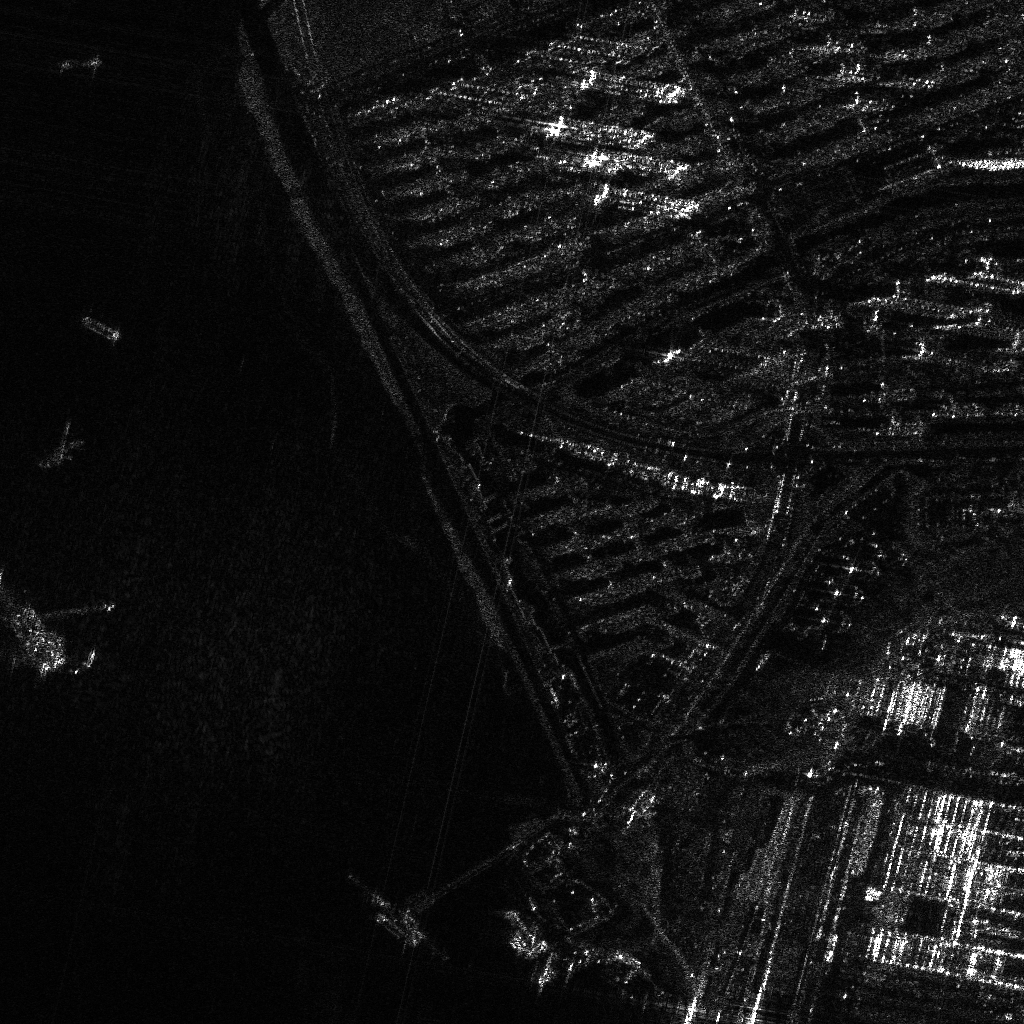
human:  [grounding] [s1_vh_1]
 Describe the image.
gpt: In the satellite image, there is  <ref>1 small fishing </ref> <box>[[6, 4, 8, 8, 85]]</box> located at top left,  <ref>2 medium fishing </ref> <box>[[7, 31, 11, 32, 29], [4, 41, 6, 46, 51]]</box> located at left.